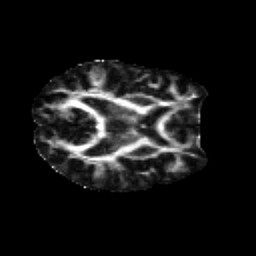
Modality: FA
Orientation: axial
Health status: healthy
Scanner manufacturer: siemens
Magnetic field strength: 3 T
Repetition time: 12 s
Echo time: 0.092 s